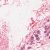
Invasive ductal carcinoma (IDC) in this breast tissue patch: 0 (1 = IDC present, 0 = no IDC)